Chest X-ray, PA view. Patient: 57 years old, sex F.
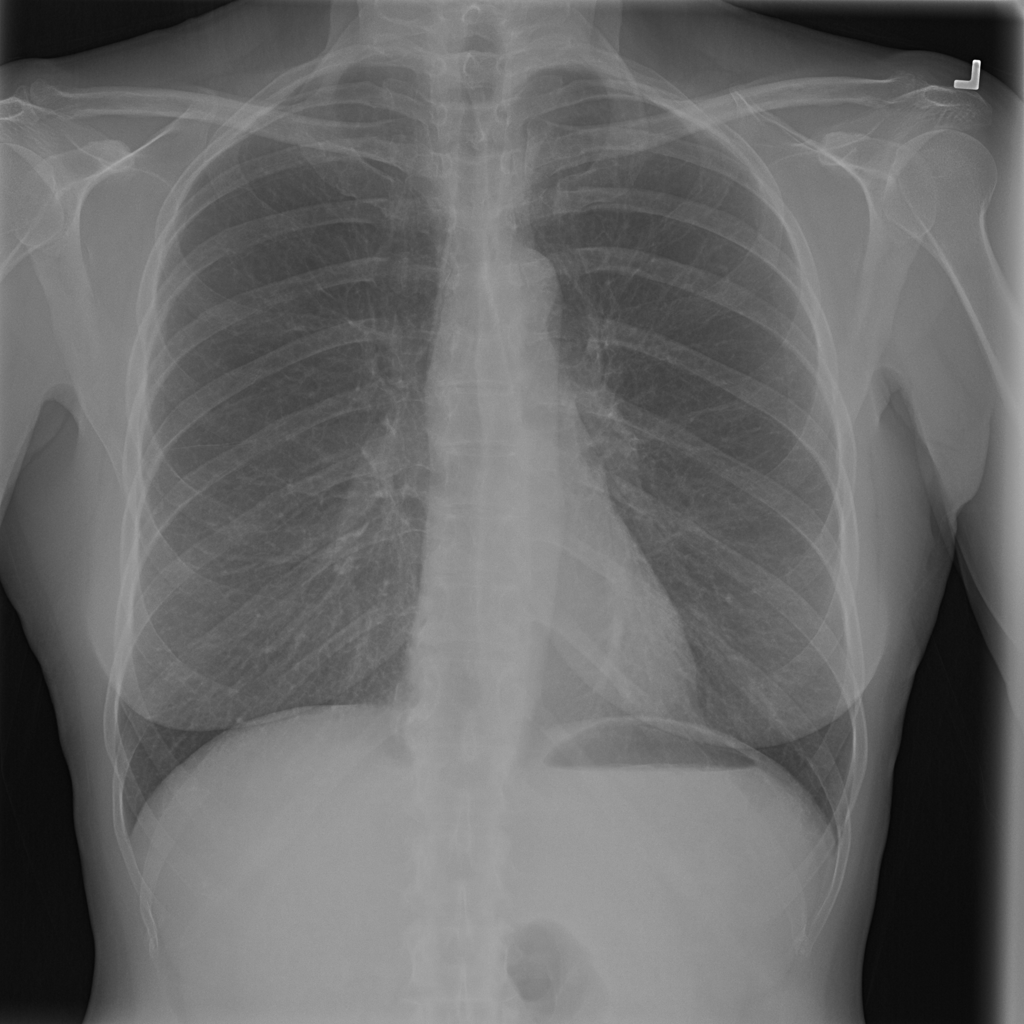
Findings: No Finding